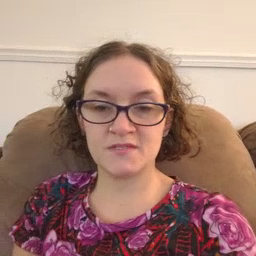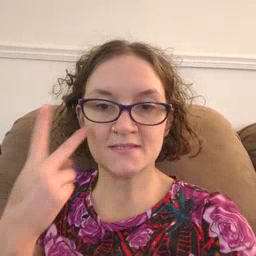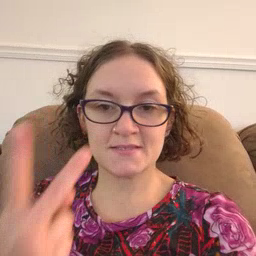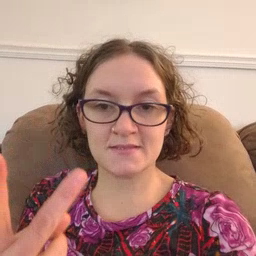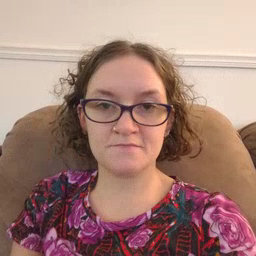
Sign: see